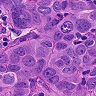
Metastatic tissue present: yes